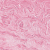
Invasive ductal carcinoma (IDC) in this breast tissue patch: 0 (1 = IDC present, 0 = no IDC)